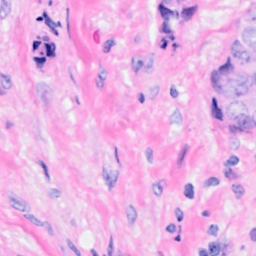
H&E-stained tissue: Breast